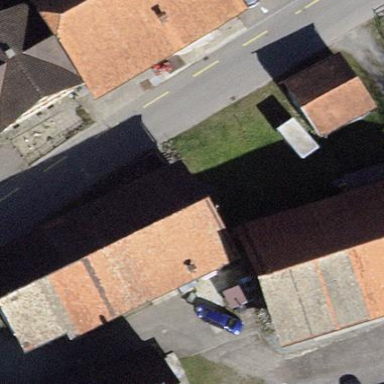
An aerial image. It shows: Gabled building.